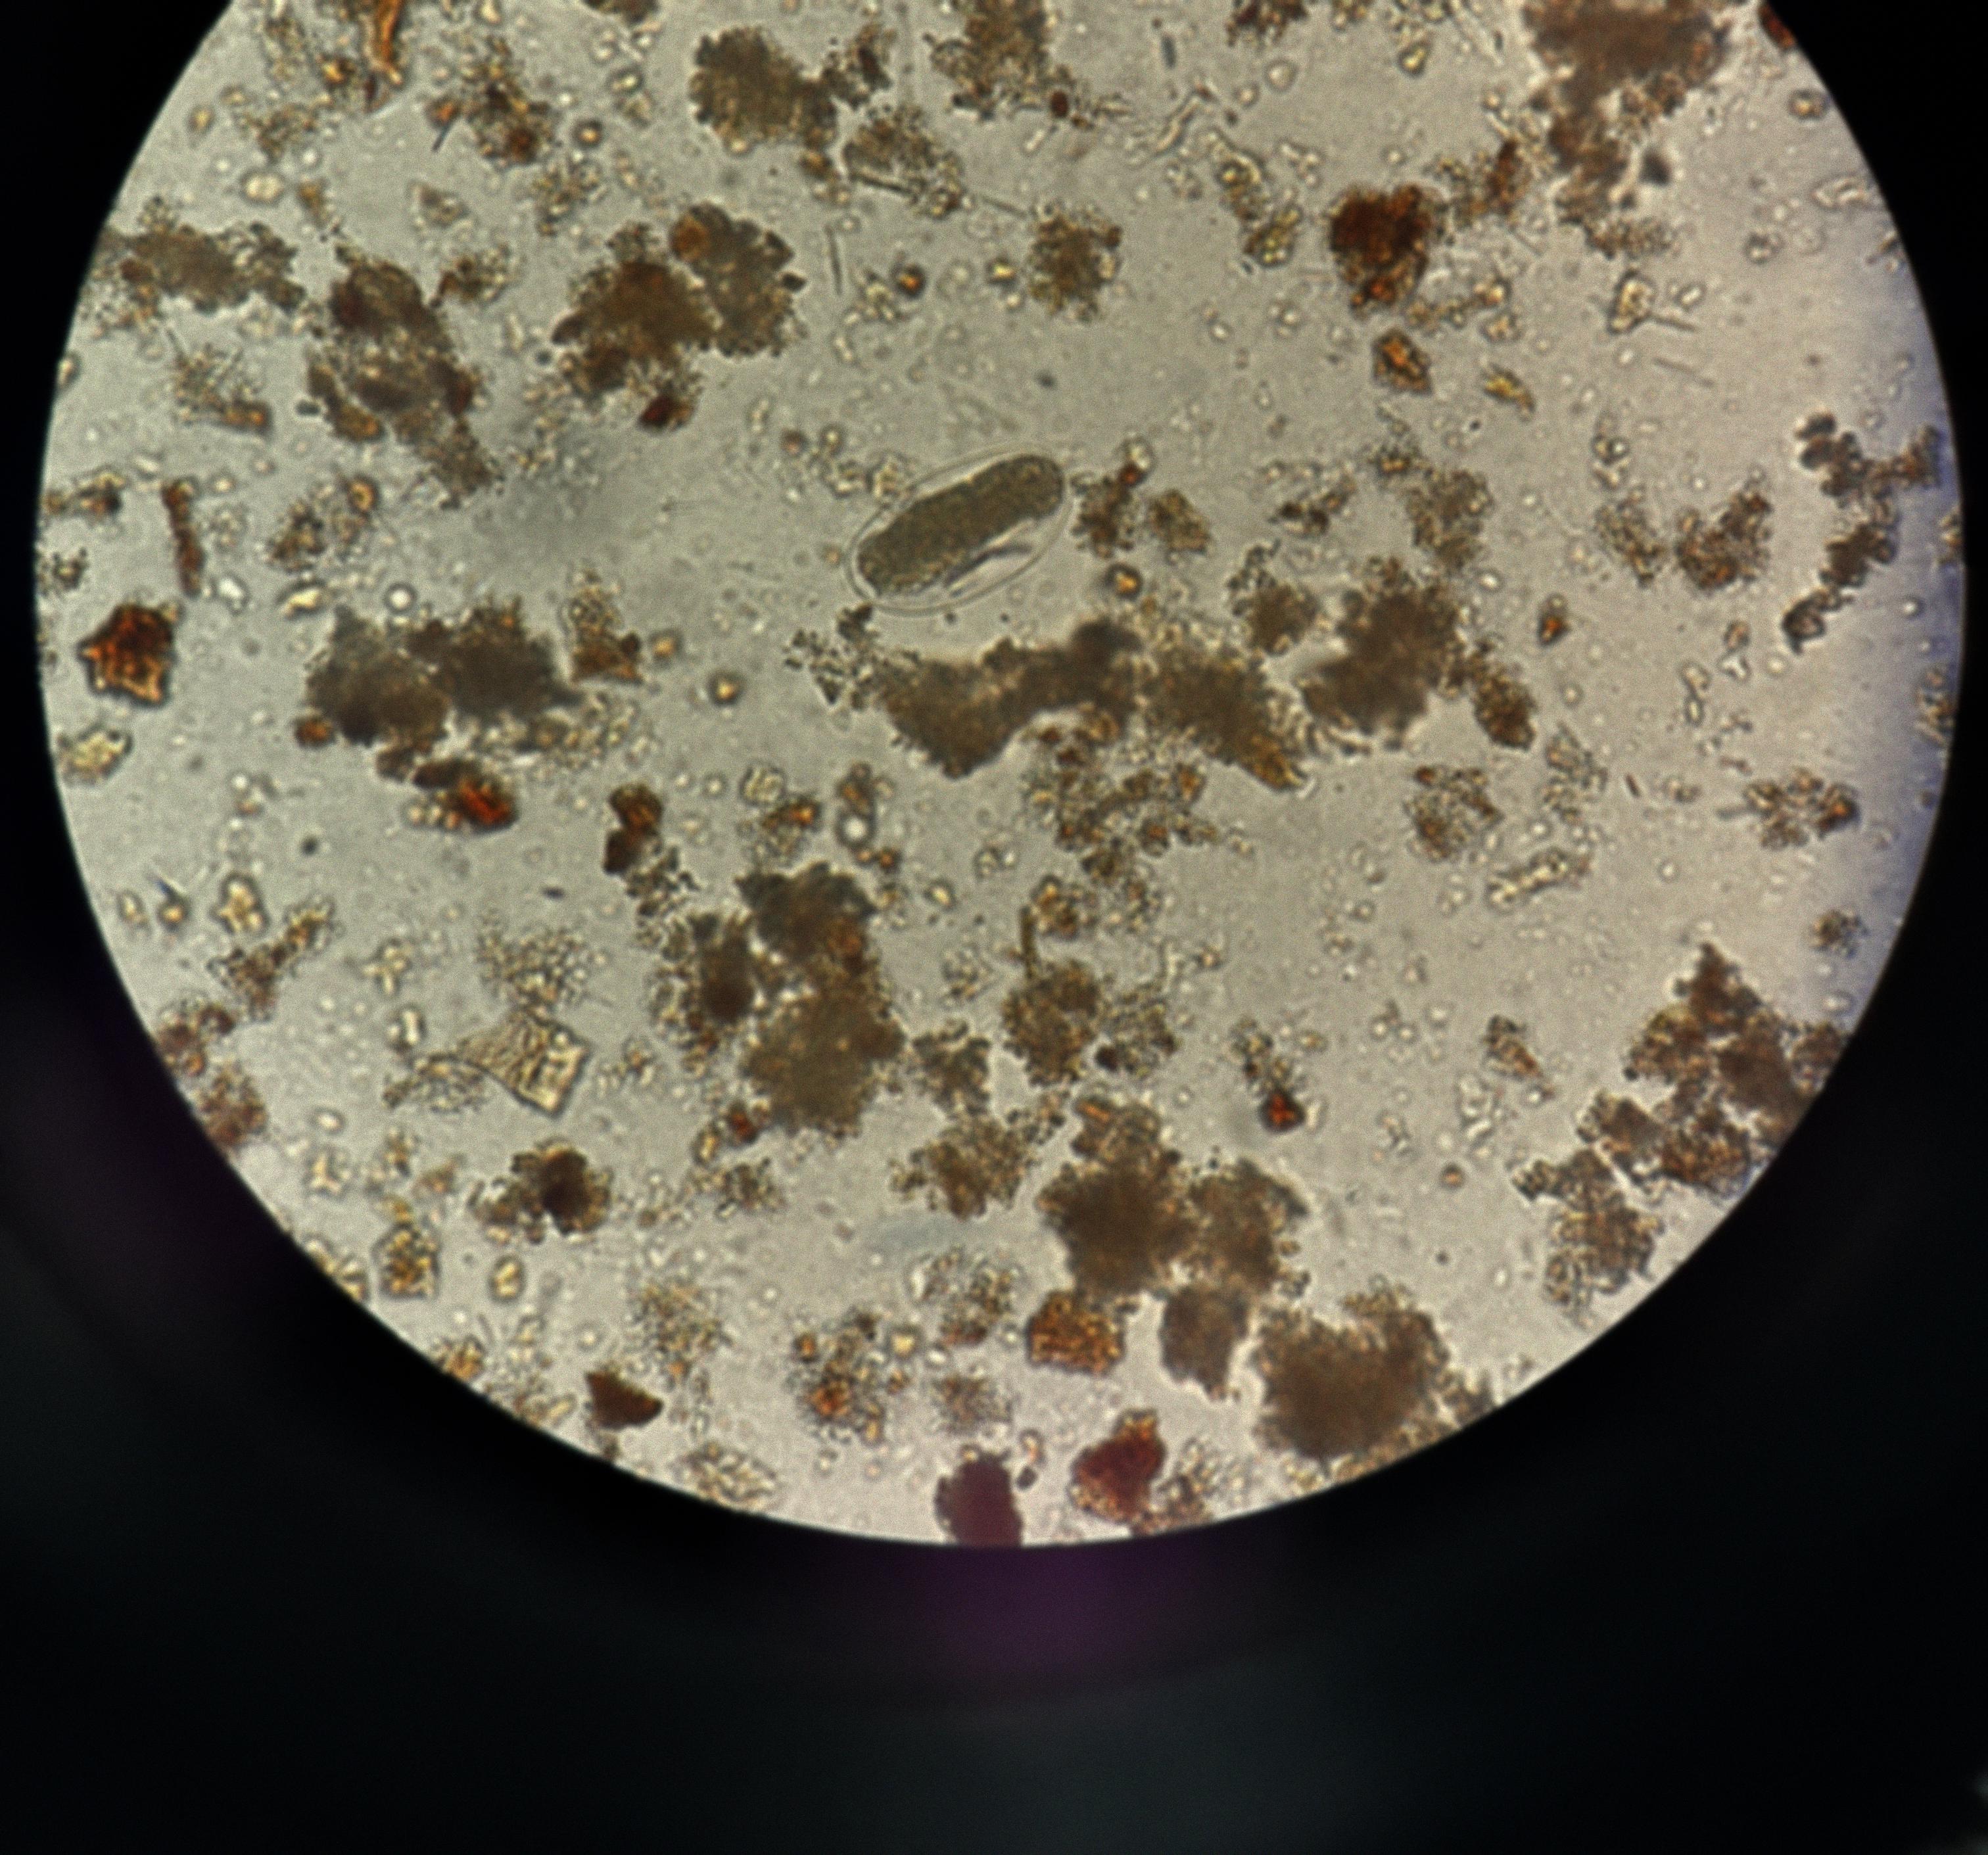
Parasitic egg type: Hookworm egg